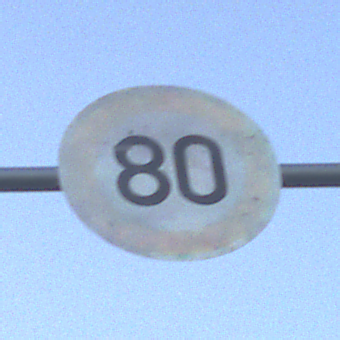
Verkehrszeichen: Geschwindigkeit80
Umgebung: Outdoor, RoadRail
Tageszeit: SunriseSunset
Wetter: PartlyCloudy
Licht: Natural
Jahreszeit: NotSpecified
Kontrast: LowContrast